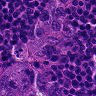
Metastatic tissue present: yes